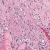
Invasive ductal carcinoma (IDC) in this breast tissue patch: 0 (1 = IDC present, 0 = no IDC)